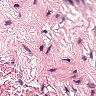
Metastatic tissue present: no